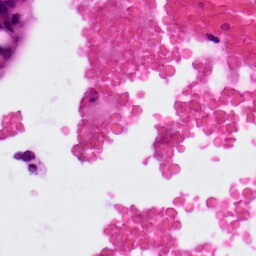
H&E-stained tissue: Colon